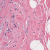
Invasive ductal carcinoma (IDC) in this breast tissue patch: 0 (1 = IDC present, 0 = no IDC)